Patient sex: F
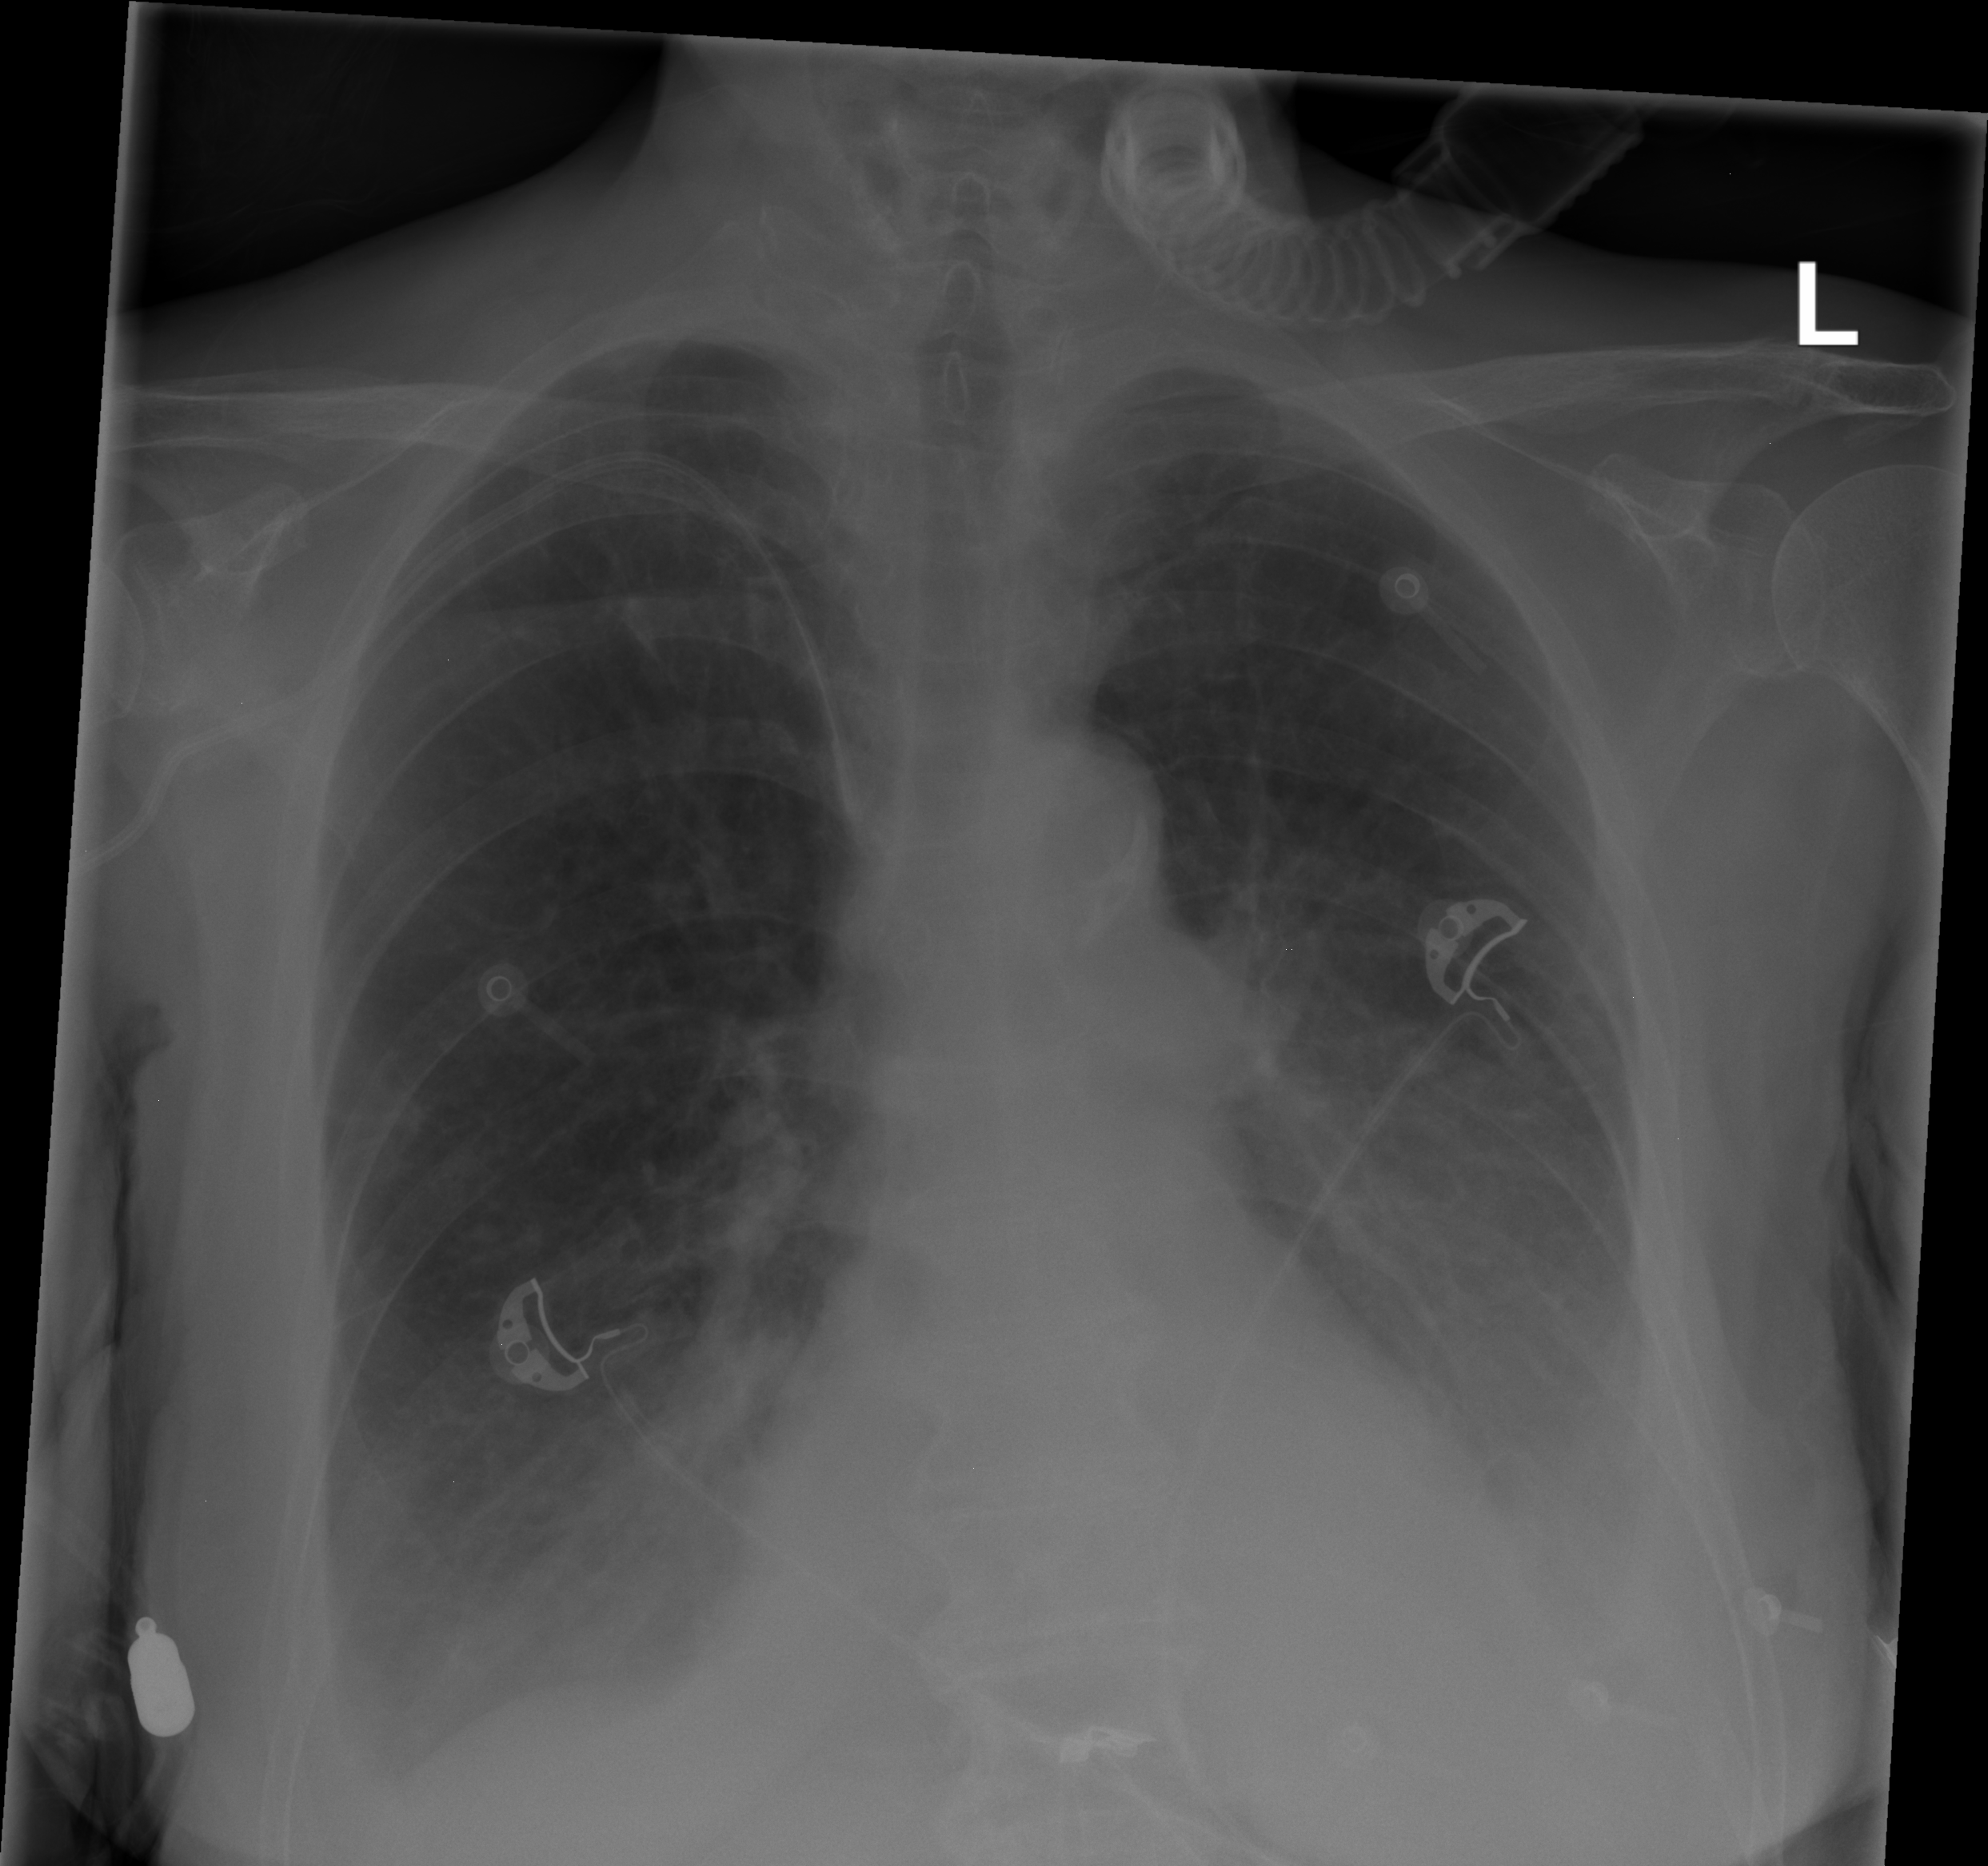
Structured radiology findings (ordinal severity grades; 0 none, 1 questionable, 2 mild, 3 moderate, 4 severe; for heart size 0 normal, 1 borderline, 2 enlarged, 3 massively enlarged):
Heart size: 0
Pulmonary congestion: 0
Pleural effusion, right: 2
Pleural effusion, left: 3
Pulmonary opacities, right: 0
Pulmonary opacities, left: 0
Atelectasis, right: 2
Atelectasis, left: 2